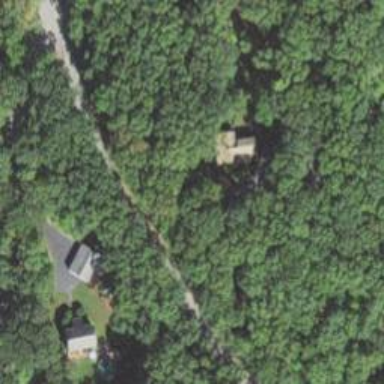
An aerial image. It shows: Residential driveway designated as service road.